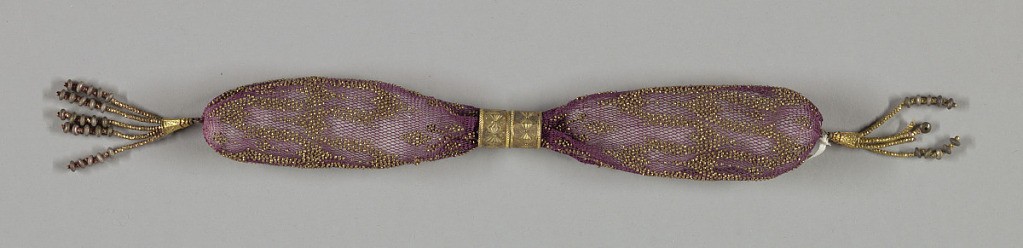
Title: Miser's purse
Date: early 19th century
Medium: silk, metal Technique: crocheted
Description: Violet colored crocheted silk ornamented with gold beads in a flounce pattern.  Two etched hexagonal gold rings control opening.  Tassels at each end consist of gold and copper bands and silver disks.